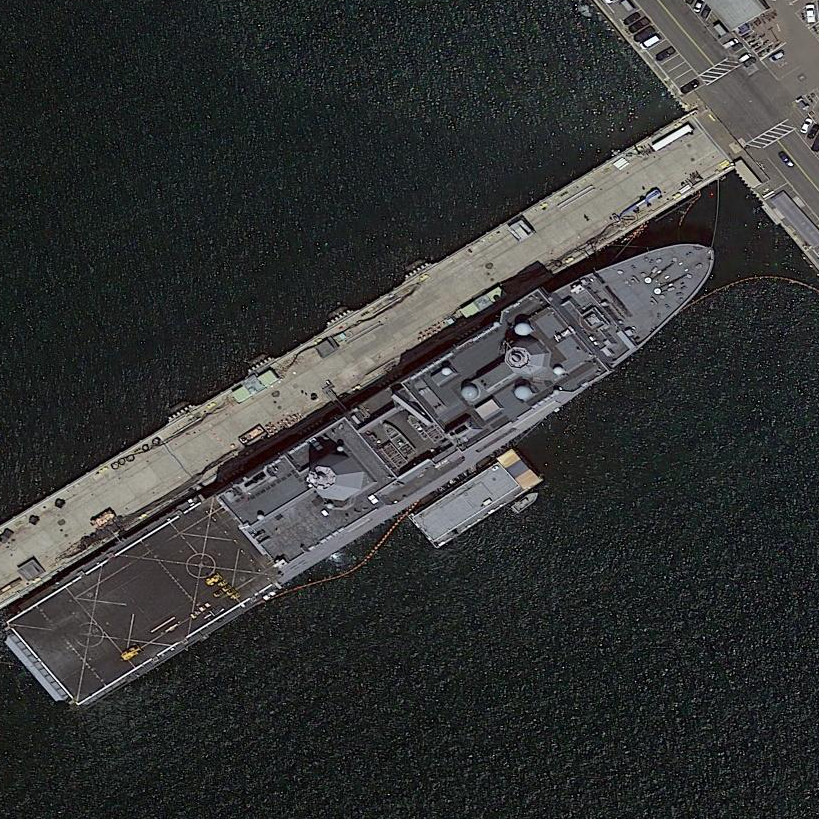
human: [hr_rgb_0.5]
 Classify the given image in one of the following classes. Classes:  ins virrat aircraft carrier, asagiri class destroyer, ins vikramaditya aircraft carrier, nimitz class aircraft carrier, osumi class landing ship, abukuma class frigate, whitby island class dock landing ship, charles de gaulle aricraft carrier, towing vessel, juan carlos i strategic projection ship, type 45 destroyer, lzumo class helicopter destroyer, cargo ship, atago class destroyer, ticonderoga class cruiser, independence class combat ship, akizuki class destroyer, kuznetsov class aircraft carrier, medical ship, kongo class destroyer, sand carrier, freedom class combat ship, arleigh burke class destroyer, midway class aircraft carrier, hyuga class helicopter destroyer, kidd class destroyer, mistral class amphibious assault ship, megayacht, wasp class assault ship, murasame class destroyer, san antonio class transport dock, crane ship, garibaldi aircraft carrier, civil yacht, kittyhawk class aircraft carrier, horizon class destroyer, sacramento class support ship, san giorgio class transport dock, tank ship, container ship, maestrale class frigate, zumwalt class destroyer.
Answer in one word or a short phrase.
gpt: San Antonio class transport dock